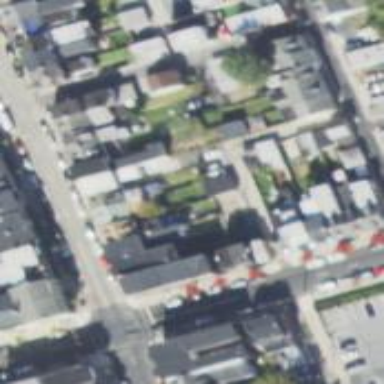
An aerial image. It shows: Alley classified as service road.